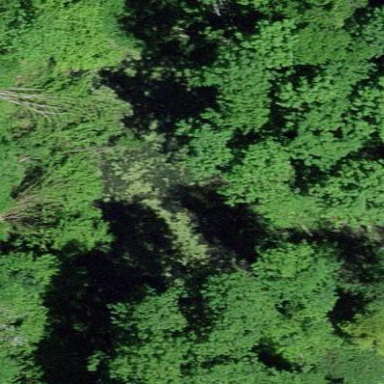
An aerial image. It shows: Peaceful pond surrounded by nature.